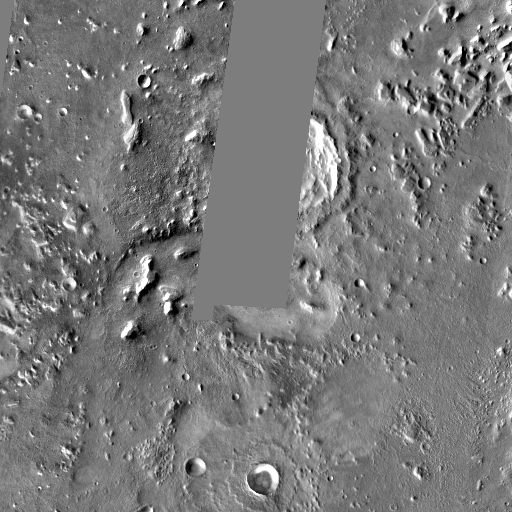
Crater classes present: Background, Other, Layered, Buried